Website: apple
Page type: customer-info-address
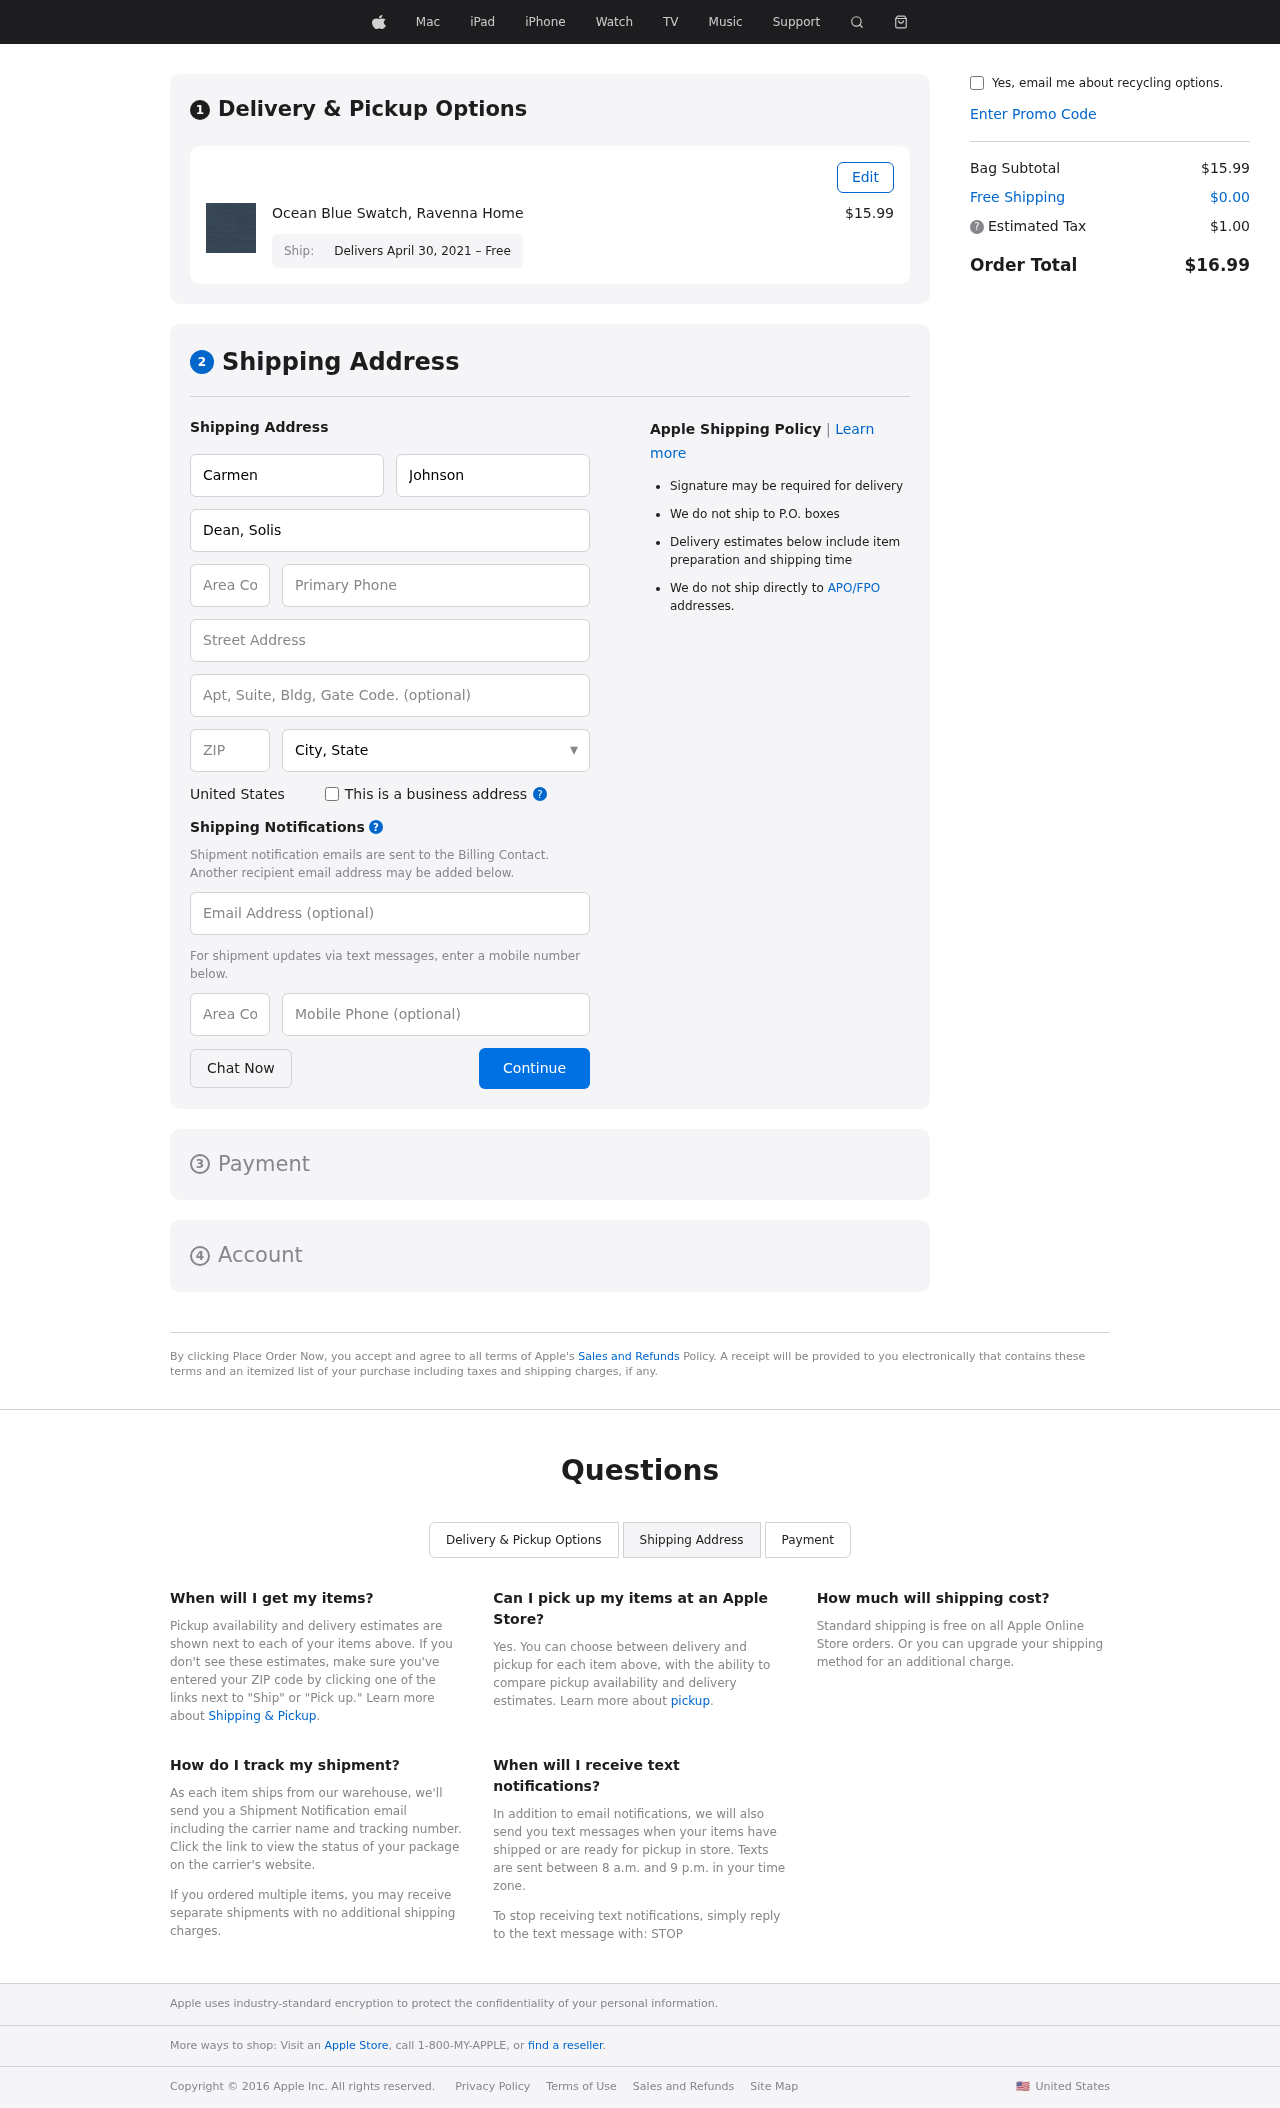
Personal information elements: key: PII_CITY_STATE
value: West Valerie, ID
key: PII_COMPANY
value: Dean, Solis and Morris
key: PII_COUNTRY
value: United States
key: PII_EMAIL
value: cjohnson@yahoo.com
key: PII_FIRSTNAME
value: Carmen
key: PII_LASTNAME
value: Johnson
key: PII_PHONE
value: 9402421194
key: PII_PHONE_AREA
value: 940
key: PII_POSTCODE
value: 20031
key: PII_STREET
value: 4422 Marshall Light Apt. 978
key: PII_STREET2
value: Apt. 532
Product elements: key: PRODUCT1_NAME
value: Ocean Blue Swatch, Ravenna Home
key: PRODUCT1_PRICE
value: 15.99
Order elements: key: ORDER_DELIVERY_DATE
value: Delivers April 30, 2021 – Free
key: ORDER_SUBTOTAL
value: $15.99
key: ORDER_SHIPPING_COST
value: $0.00
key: ORDER_TAX
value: $1.00
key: ORDER_TOTAL
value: $16.99